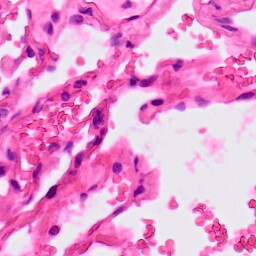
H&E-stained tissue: Lung